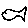
Label: fish